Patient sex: F
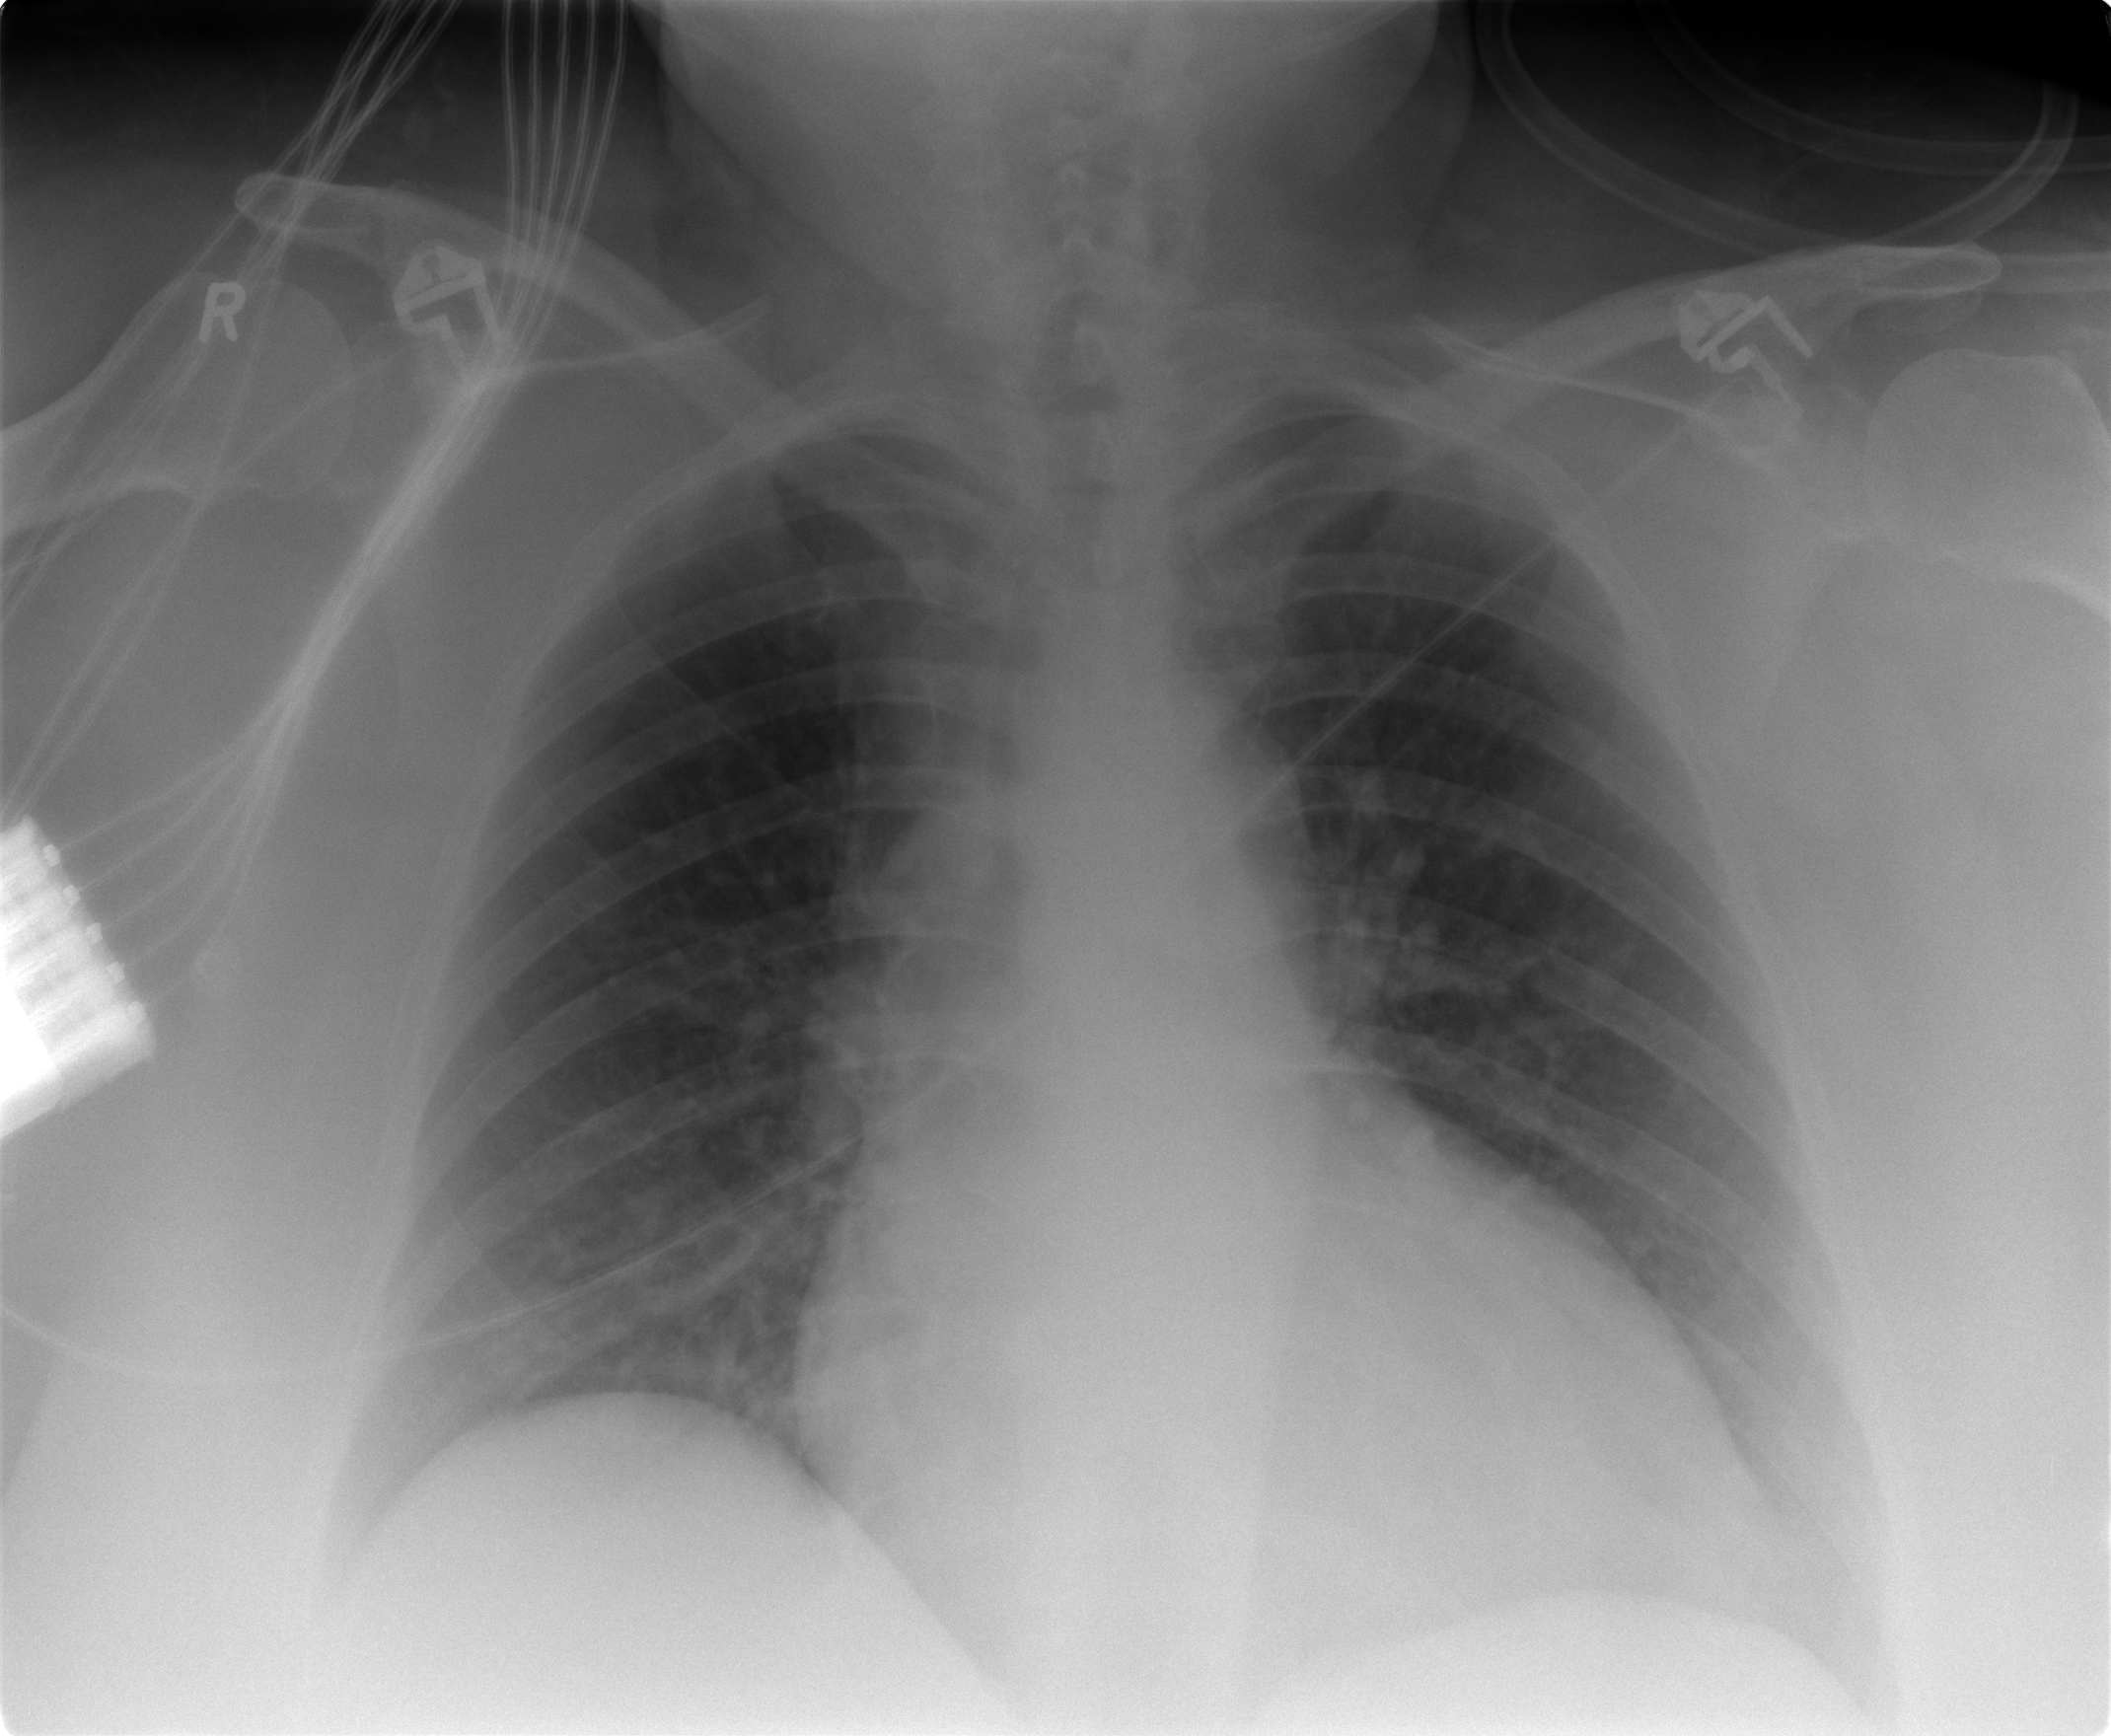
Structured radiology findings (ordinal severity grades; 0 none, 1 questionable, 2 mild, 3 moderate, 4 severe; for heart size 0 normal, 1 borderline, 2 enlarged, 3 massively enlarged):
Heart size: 2
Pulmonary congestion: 1
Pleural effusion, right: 0
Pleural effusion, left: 0
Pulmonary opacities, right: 0
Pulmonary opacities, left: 0
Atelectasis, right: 0
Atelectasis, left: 0